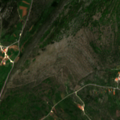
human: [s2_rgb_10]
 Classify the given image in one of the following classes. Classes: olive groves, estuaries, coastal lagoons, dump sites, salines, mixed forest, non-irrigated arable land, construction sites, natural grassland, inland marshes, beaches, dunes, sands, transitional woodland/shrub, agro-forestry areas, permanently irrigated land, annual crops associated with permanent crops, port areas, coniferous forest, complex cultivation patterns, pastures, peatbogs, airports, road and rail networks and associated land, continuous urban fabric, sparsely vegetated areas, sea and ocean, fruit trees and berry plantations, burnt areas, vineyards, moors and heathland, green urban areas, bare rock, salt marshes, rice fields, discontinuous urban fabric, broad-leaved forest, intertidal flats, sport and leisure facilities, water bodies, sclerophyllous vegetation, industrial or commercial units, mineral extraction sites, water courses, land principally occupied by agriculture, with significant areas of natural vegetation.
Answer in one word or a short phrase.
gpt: olive groves, annual crops associated with permanent crops, complex cultivation patterns, natural grassland, sclerophyllous vegetation